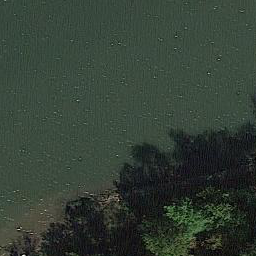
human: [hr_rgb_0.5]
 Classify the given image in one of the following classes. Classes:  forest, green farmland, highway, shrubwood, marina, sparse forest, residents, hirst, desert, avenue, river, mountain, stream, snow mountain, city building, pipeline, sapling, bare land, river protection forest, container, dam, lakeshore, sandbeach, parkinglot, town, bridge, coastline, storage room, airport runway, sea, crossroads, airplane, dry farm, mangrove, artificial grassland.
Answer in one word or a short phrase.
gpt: river protection forest